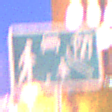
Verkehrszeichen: BeginnVerkehrsberuhigterBereich
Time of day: Night
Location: Outdoor (Urban)
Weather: PartlyCloudy
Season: NotSpecified
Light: Artificial